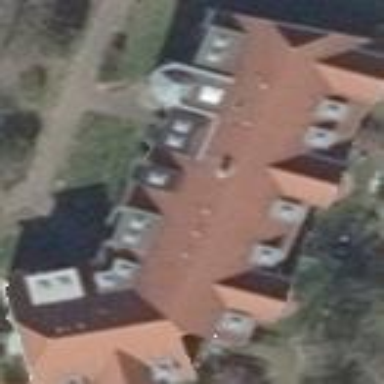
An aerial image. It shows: Building featuring apartments with half-hipped roof.